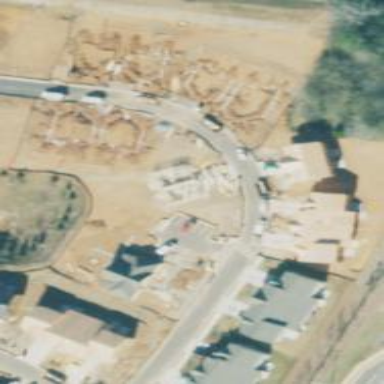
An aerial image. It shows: Residential road.